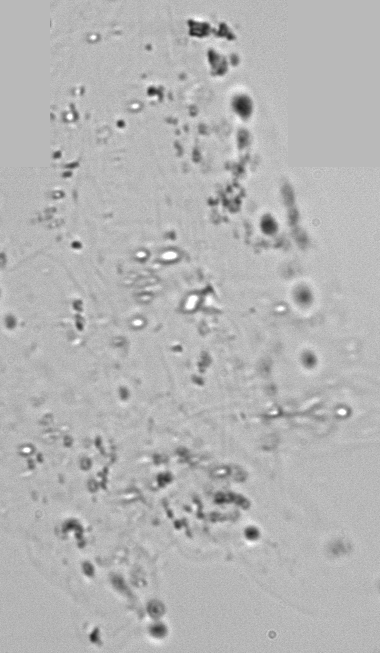
Label: Phaeocystis